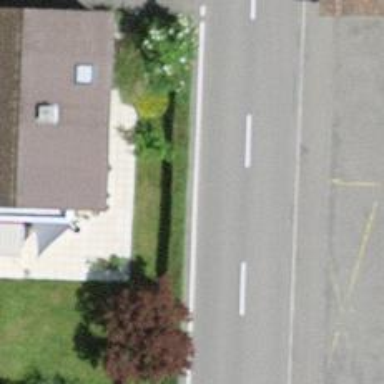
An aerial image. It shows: Bus stop equipped with public transport stop position.